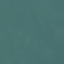
Land use / land cover class: SeaLake